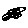
Label: car